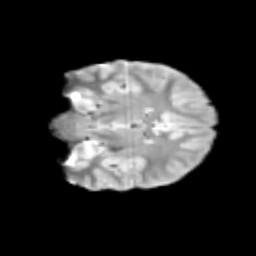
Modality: T2w
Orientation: coronal
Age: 10
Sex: female
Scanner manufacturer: siemens
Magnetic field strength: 3 T
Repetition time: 3.8 s
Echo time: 0.07 s